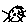
Label: cat